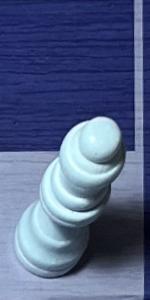
Label: Queen_White